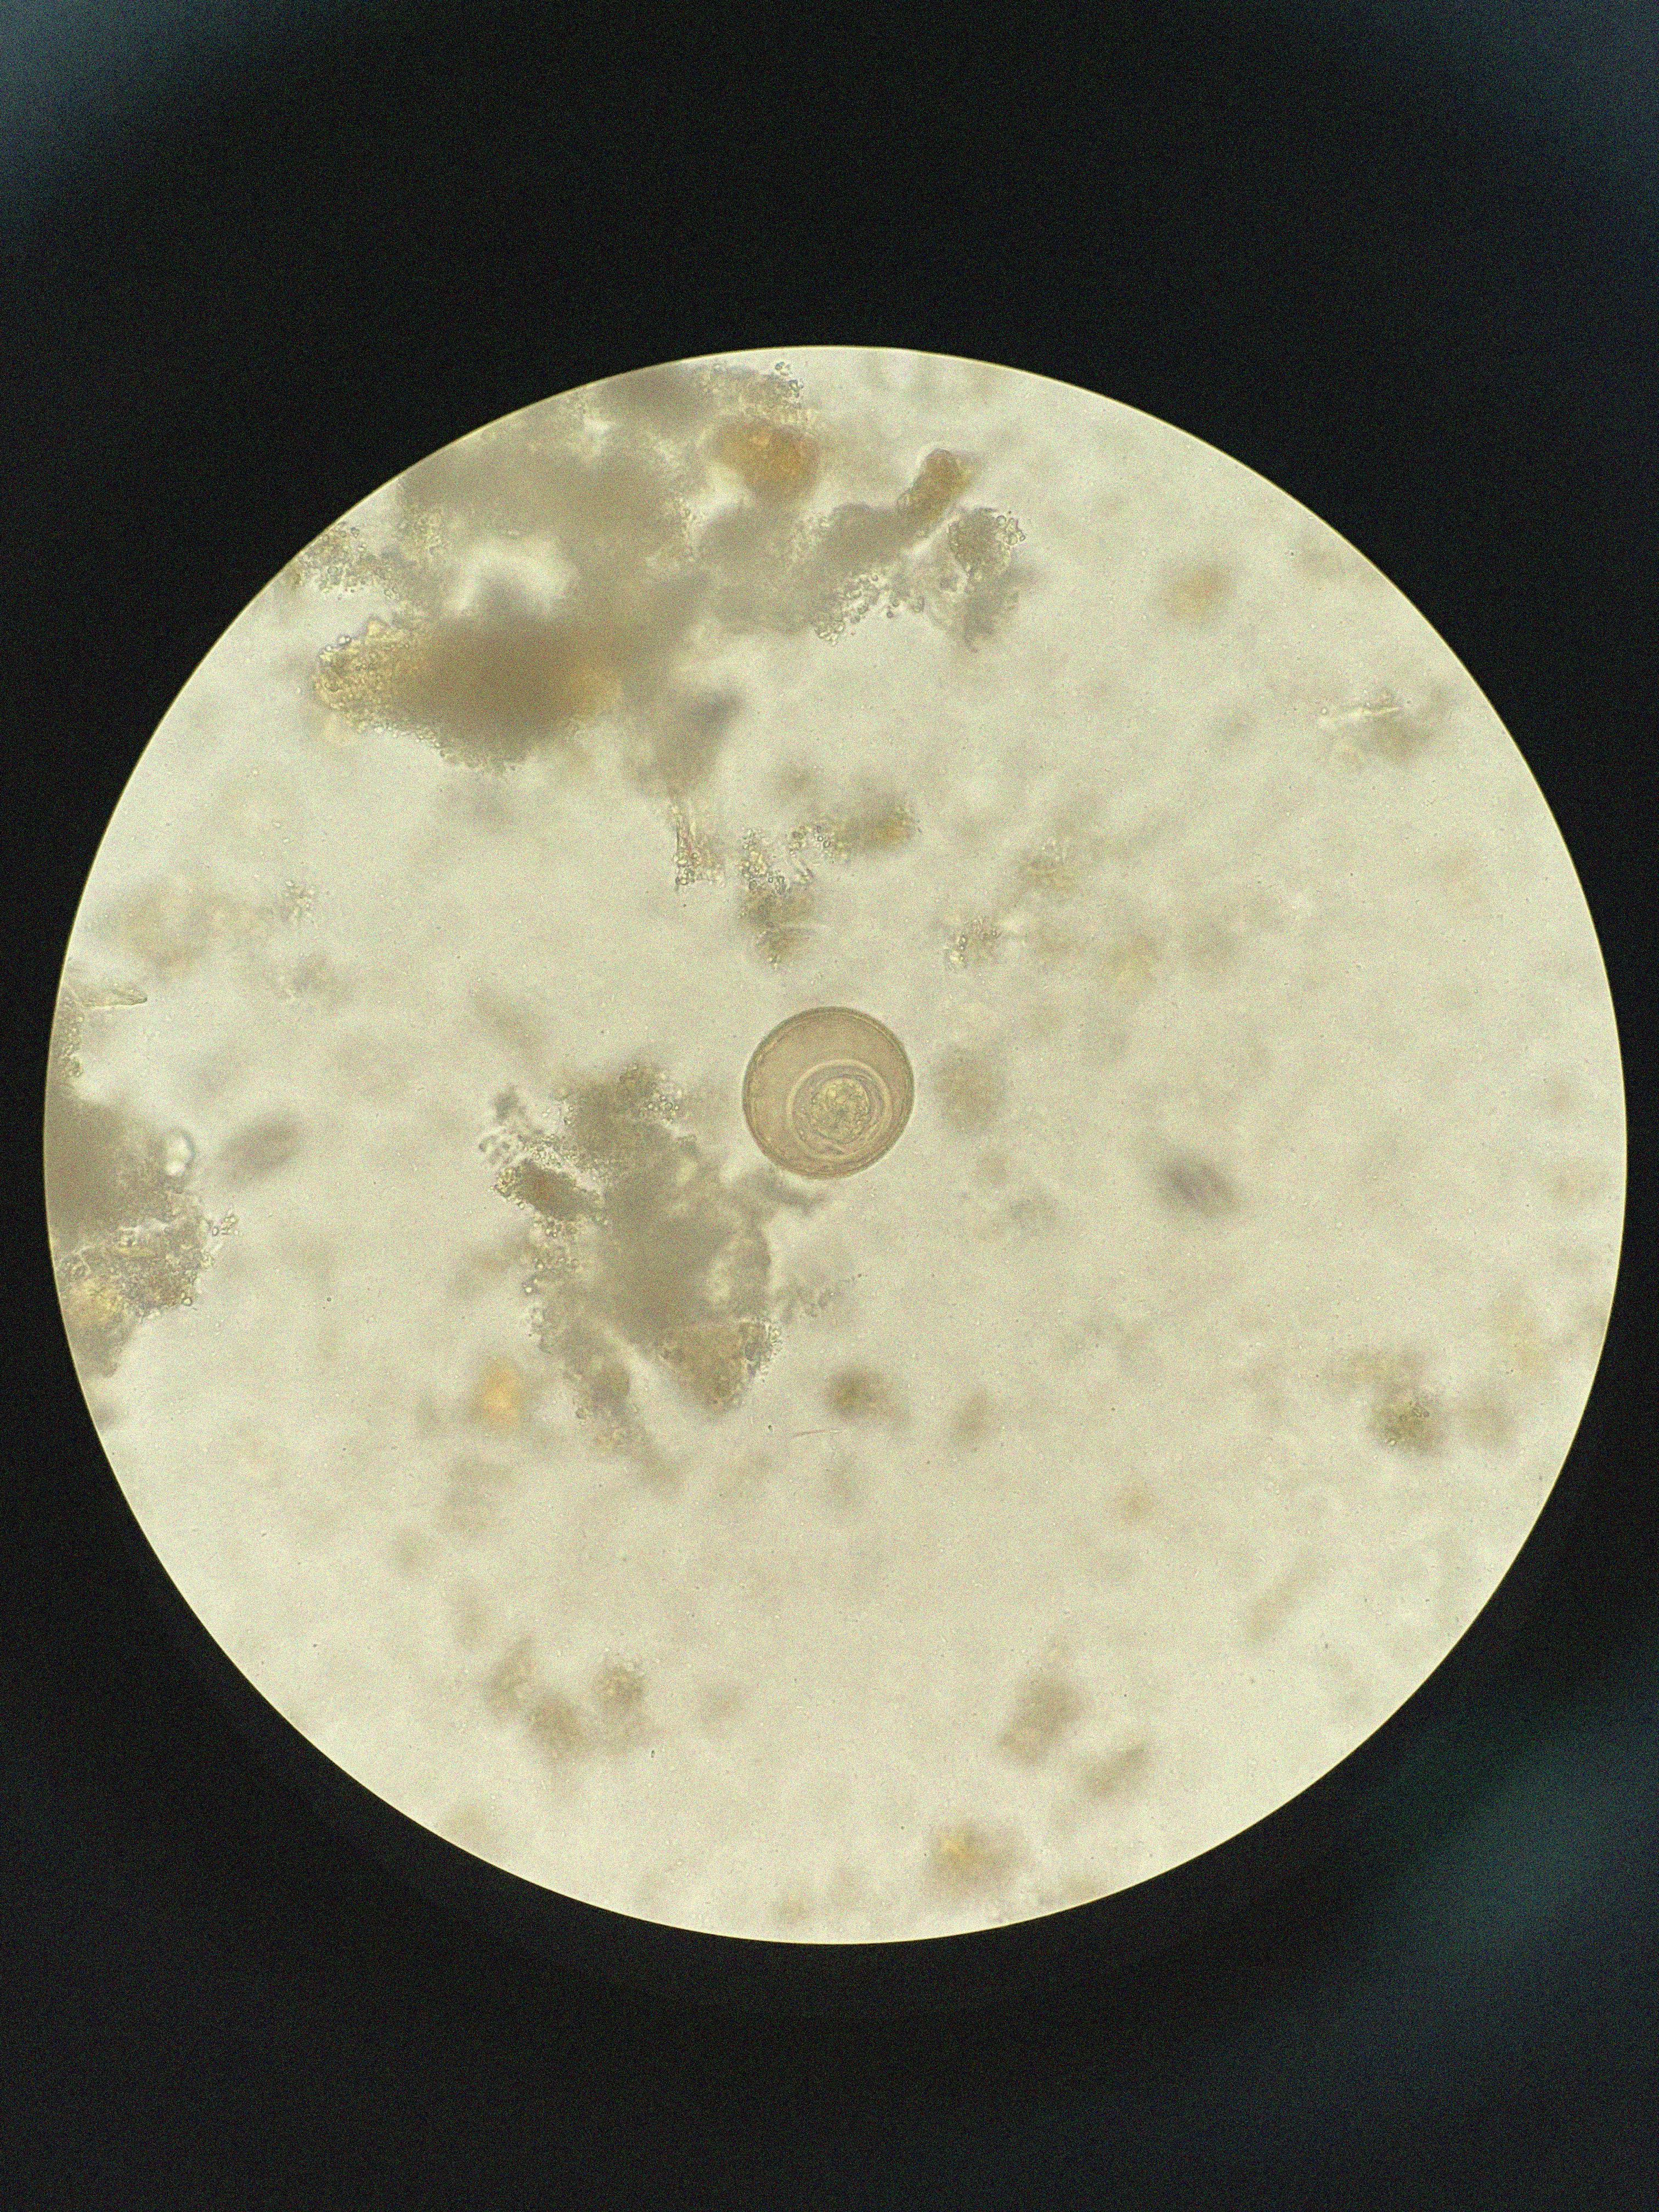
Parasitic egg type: Hymenolepis diminuta